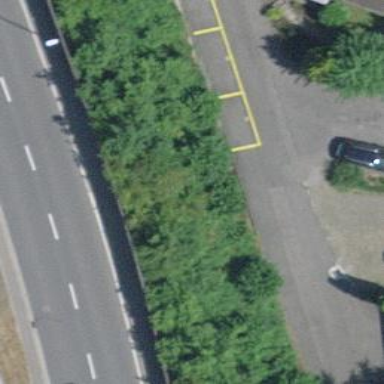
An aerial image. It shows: Parking lane for vehicles.